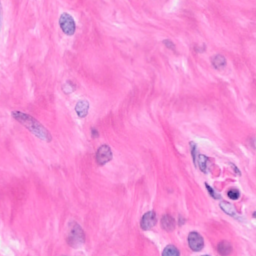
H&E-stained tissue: Breast